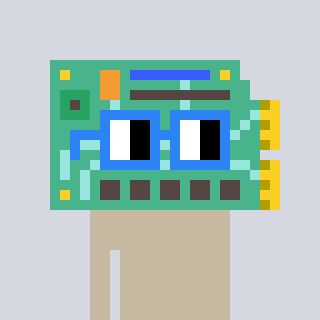
a pixel art character with square blue glasses, a chipboard-shaped head and a redpinkish-colored body on a cool background